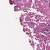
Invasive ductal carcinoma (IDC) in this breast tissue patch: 0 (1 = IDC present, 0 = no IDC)